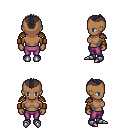
a pixel art fantasy rpg character, female body template, human, dark skin, leather shoulder armor, magenta pants, raven short mohawk hairstyle, leather bracers, metal boots, four views (front, back, left, right), 2x2 character sprite sheet, small pixel art, hard edges, no anti-aliasing